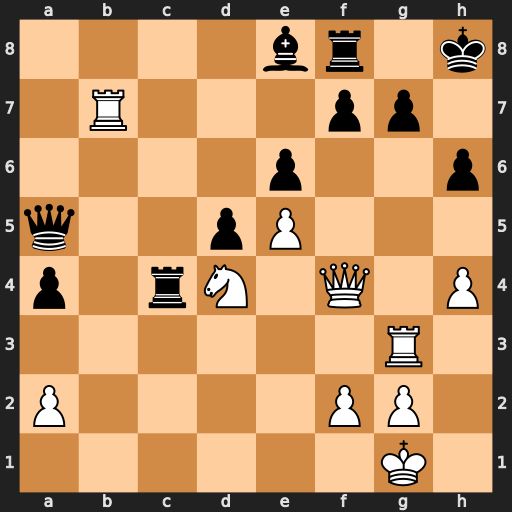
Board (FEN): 4br1k/1R3pp1/4p2p/q2pP3/p1rN1Q1P/6R1/P4PP1/6K1
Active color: w
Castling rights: -
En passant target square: -
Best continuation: Rxg7 Qe1+ Kh2 Kxg7 Nxe6+ Kh7 Nxf8+ Kg8 Qf6 Rxh4+ Qxh4